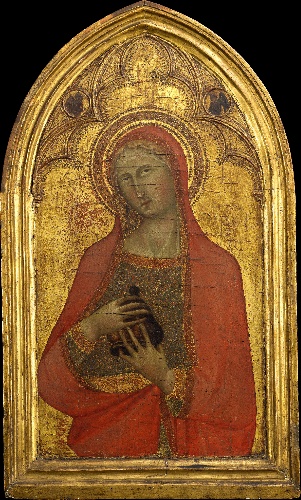
Title: Saint Mary Magdalen
Artist: Follower of Barna da Siena|Follower of Lippo Memmi (Italian, Sienese, active mid-14th century)|Bartolo di Fredi
Artist bio: Sienese, active mid-14th century| |Italian, active by 1353–died 1410 Siena
Date: mid-14th century
Object type: Painting
Classification: Paintings
Medium: Tempera on wood, gold ground
Dimensions: Overall, with original side and bottom moldings, 17 x 10 3/4 in. (43.2 x 27.3 cm); painted surface 15 5/8 x 8 3/8 in. (39.7 x 21.3 cm)
Department: Robert Lehman Collection
Credit line: Robert Lehman Collection, 1975
Accession year: 1975
Repository: Metropolitan Museum of Art, New York, NY
Tags: Mary Magdalene